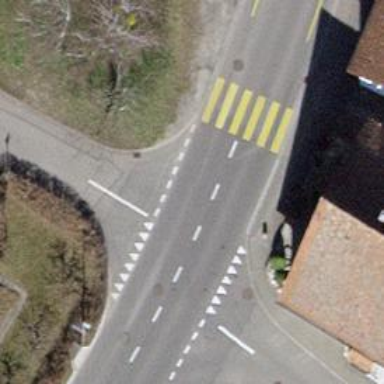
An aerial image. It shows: Zebra crossing on the road.